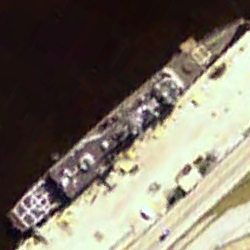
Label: cruiser